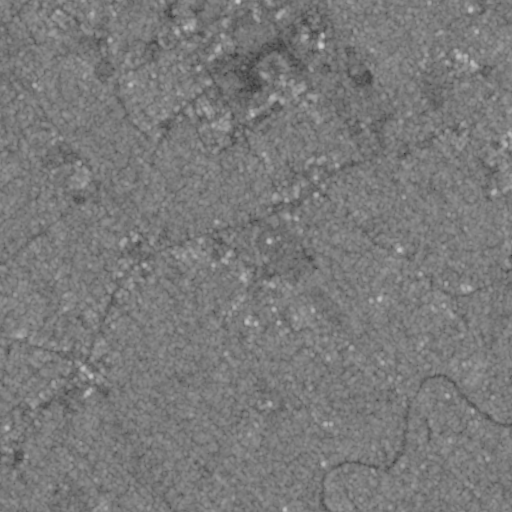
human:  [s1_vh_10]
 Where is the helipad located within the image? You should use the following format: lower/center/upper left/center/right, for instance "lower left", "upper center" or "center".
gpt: The helipad is located in the upper center of the image.
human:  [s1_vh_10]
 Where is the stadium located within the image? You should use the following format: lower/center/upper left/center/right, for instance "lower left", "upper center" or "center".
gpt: The stadium is located in the upper right of the image.
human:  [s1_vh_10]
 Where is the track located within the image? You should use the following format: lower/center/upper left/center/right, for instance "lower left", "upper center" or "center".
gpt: The track is located in the upper center of the image.
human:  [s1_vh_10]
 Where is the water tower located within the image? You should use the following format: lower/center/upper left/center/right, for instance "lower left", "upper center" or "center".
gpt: The water tower is located in the upper center of the image.
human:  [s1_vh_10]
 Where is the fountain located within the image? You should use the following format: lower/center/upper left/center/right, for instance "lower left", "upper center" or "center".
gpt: The fountain is located in the upper left of the image.
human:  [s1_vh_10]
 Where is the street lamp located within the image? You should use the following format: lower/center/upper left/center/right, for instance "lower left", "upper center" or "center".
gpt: The street lamp is located in the upper center of the image.
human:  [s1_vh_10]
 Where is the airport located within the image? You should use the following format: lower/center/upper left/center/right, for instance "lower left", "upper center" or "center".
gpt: There is no airport in the image.

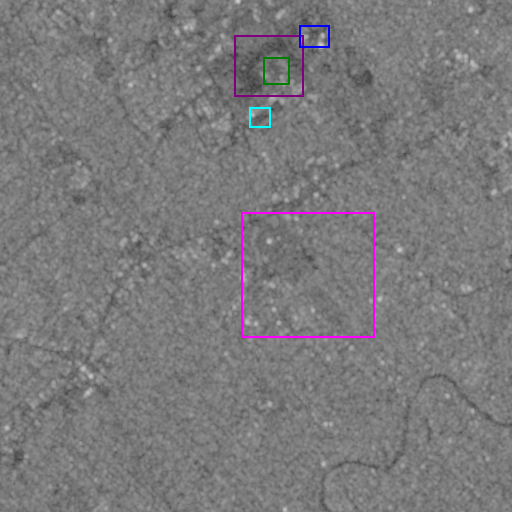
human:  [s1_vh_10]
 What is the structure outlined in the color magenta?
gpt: The structure outlined in magenta is a park.
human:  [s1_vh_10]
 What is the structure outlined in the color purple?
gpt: The structure outlined in purple is a parking lot.
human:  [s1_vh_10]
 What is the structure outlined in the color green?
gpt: The structure outlined in green is a stadium.
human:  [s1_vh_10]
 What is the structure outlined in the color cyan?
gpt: The structure outlined in cyan is a track.
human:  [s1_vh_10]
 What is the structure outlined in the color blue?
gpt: The structure outlined in blue is a building.
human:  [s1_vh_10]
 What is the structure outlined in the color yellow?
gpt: There is no yellow outline.